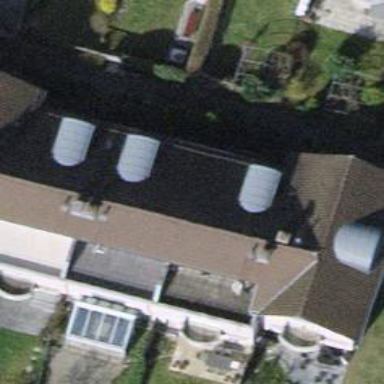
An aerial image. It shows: Terrace building.